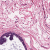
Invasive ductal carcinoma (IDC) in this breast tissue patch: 0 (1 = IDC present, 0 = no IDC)